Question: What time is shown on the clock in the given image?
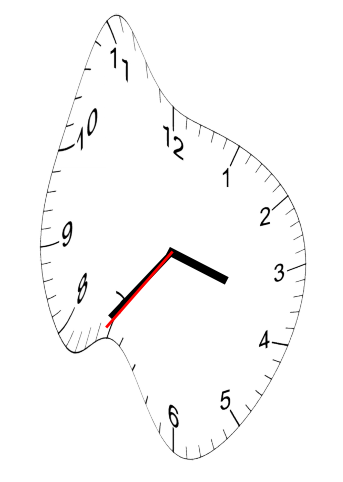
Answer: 03:36:36